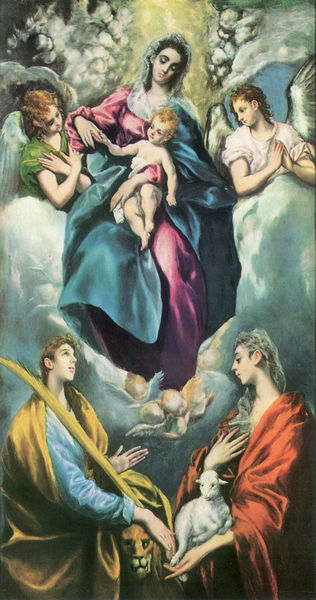
Titel: Maria mit Kind und die hll. Martina und Agnes
Künstler: El Greco
Standort: Washington (District of Columbia)
Institution: National Gallery of Art
Schlagwörter: blau, dunkel, feder, flügel, gemälde, gott, hand, himmel, nackt, schatten, weiß, wolken, frauen, gelb, grün, menschen, bunt, frau, geste, grau, hell, kleid, licht, männer, orange, türkis, blick, rot, schleier, tiere, wolke, arm, blicke, halten, taube, bild, hände, öl, schlank, gewand, gold, mantel, gewänder, kind, mutter, rosa, engel, putte, putto, fell, farbig, perspektive, lila, violett, baby, figuren, gefaltet, vert, goya, palmwedel, faltenwurf, foto, pink, paradies, lamm, schaf, kreuz, religion, jungfrau, wolkig, schritt, beten, schein, palmzweig, schoss, christus, jesus, jesus christus, heiliger, löwe, heilige, fresko, gottheit, jünger, heilig, putten, maria, madonna, anbetung, jesu, erzengel, putti, el greco, christentum, farbigkeit, himmelfahrt, bleu, enfant, vierge, jesuskind, proportion, markus, stifter, nuages, christ, madonna mit kind, hieronymus, oiseau, illusionistisch, heiliger geist, jeune, violet, evangelist, evangelisten, magenta, muttergottes, christuskind, attribute, agnes, greco, velazques, assomption, christkind, el grec, heiliger heist, himmeln, lion cool, nativite, überlänfe, babay, darbieten, hilig, un femee, un femme